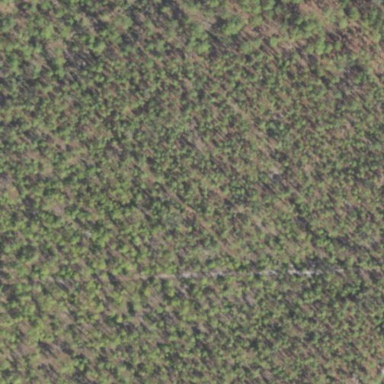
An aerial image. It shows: Forest area dominated by needle-leaved trees.